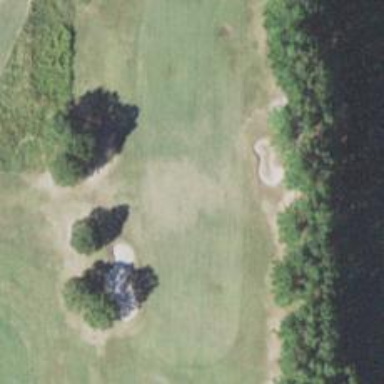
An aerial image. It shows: Golf hole.